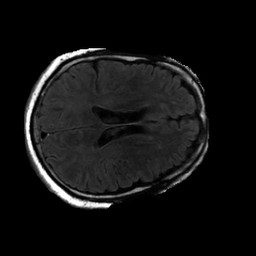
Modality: FLAIR
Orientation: axial
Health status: ill
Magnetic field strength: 3 T